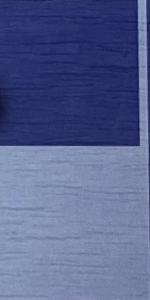
Label: Empty